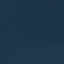
Label: SeaLake